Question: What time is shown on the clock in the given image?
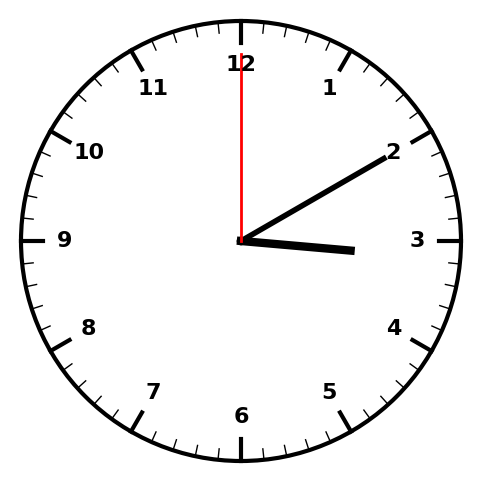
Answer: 03:10:00